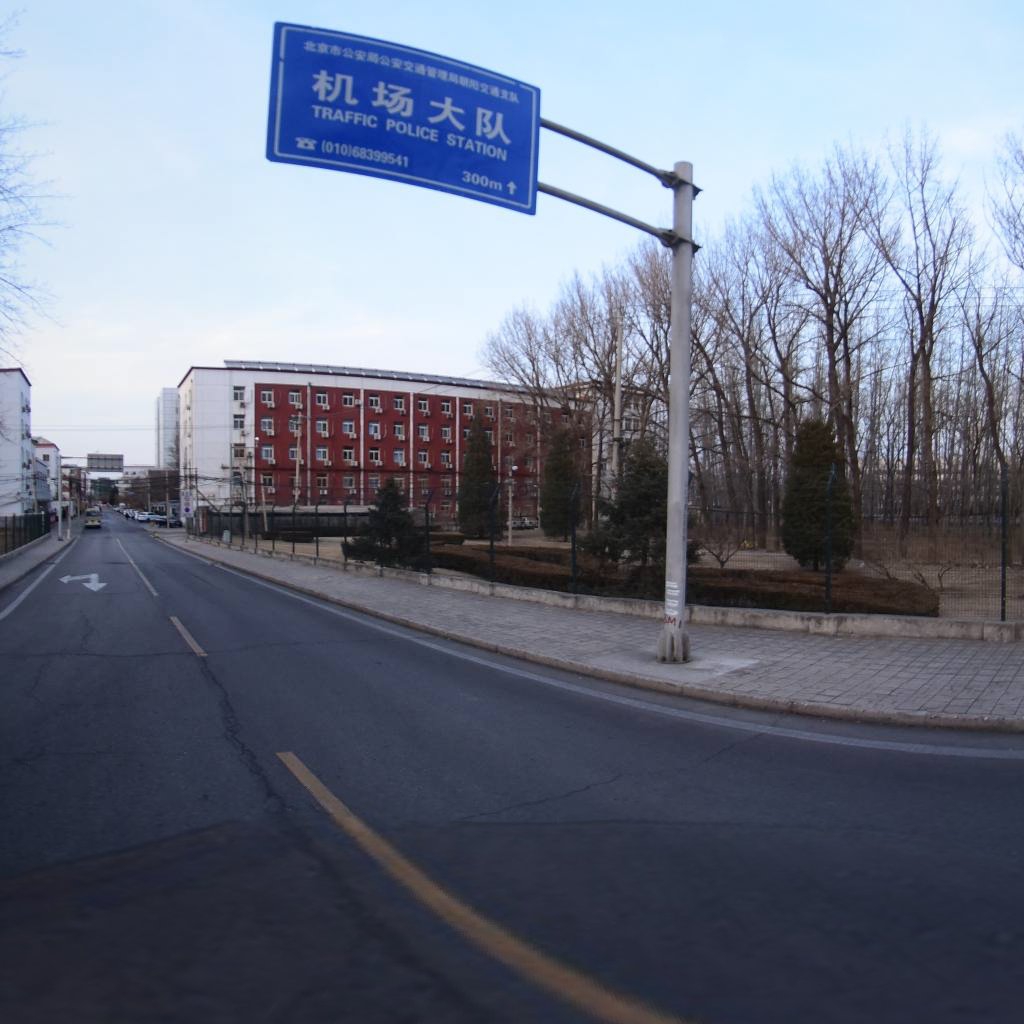
Region: Chaoyang
Road damage annotations: transverse crack, longitudinal crack, longitudinal crack, transverse crack, longitudinal crack, transverse crack